Field crop: maize
Growth stage: 1
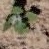
Species: chenopodium